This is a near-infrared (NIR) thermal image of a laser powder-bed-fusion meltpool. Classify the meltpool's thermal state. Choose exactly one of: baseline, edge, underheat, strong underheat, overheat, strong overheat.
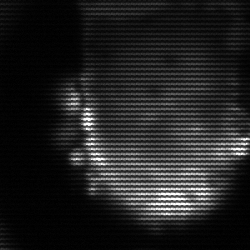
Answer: baseline